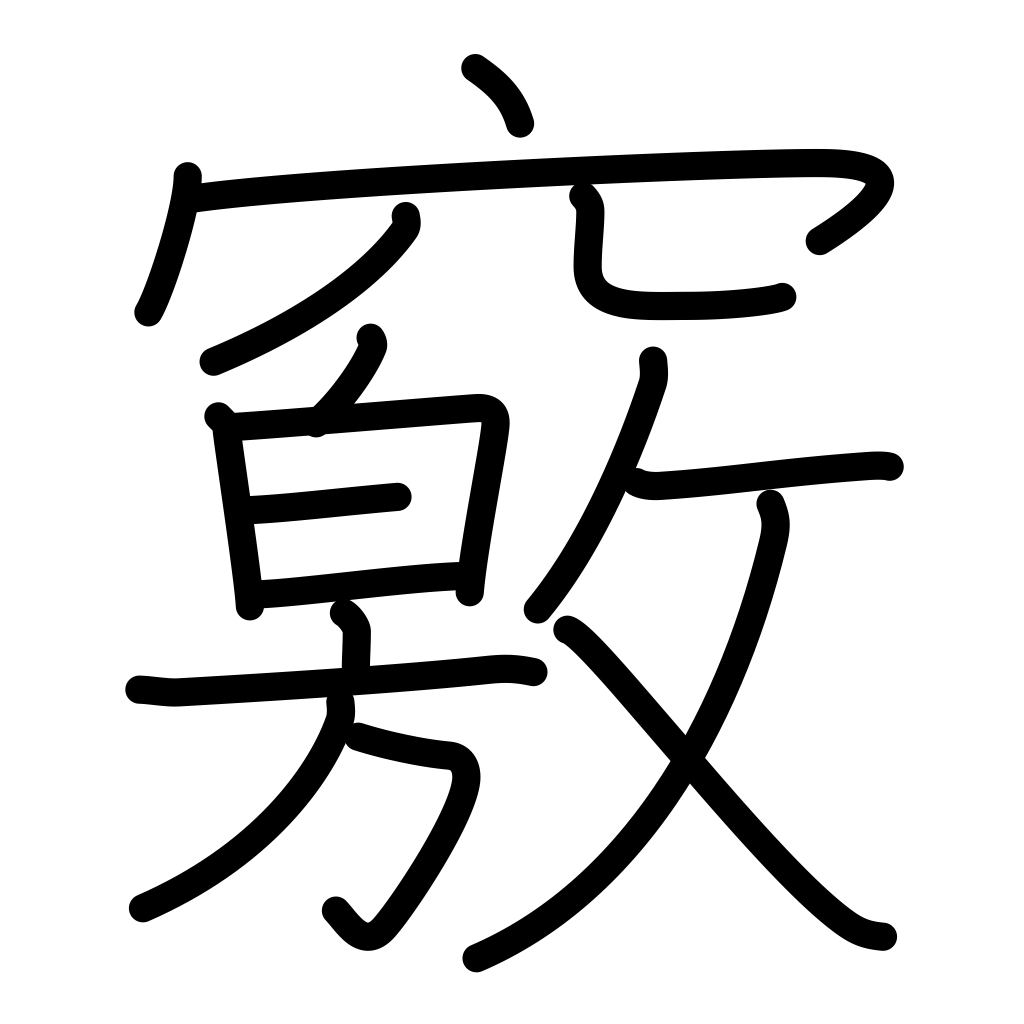
Meaning: hole, cave